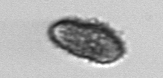
Label: Pseudochattonella_farcimen